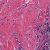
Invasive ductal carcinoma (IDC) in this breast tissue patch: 0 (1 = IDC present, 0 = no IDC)